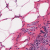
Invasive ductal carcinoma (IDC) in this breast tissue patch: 0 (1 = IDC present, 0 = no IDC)